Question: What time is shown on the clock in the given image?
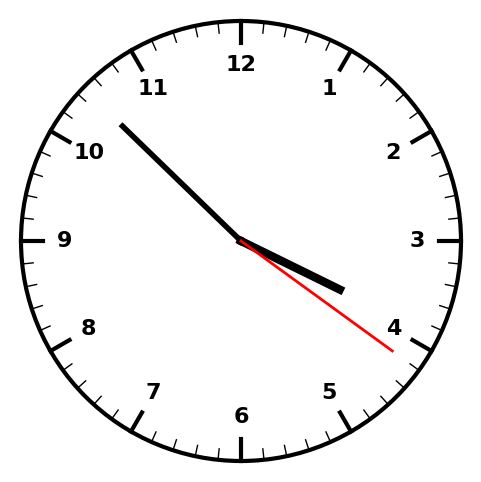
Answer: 03:52:21